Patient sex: M
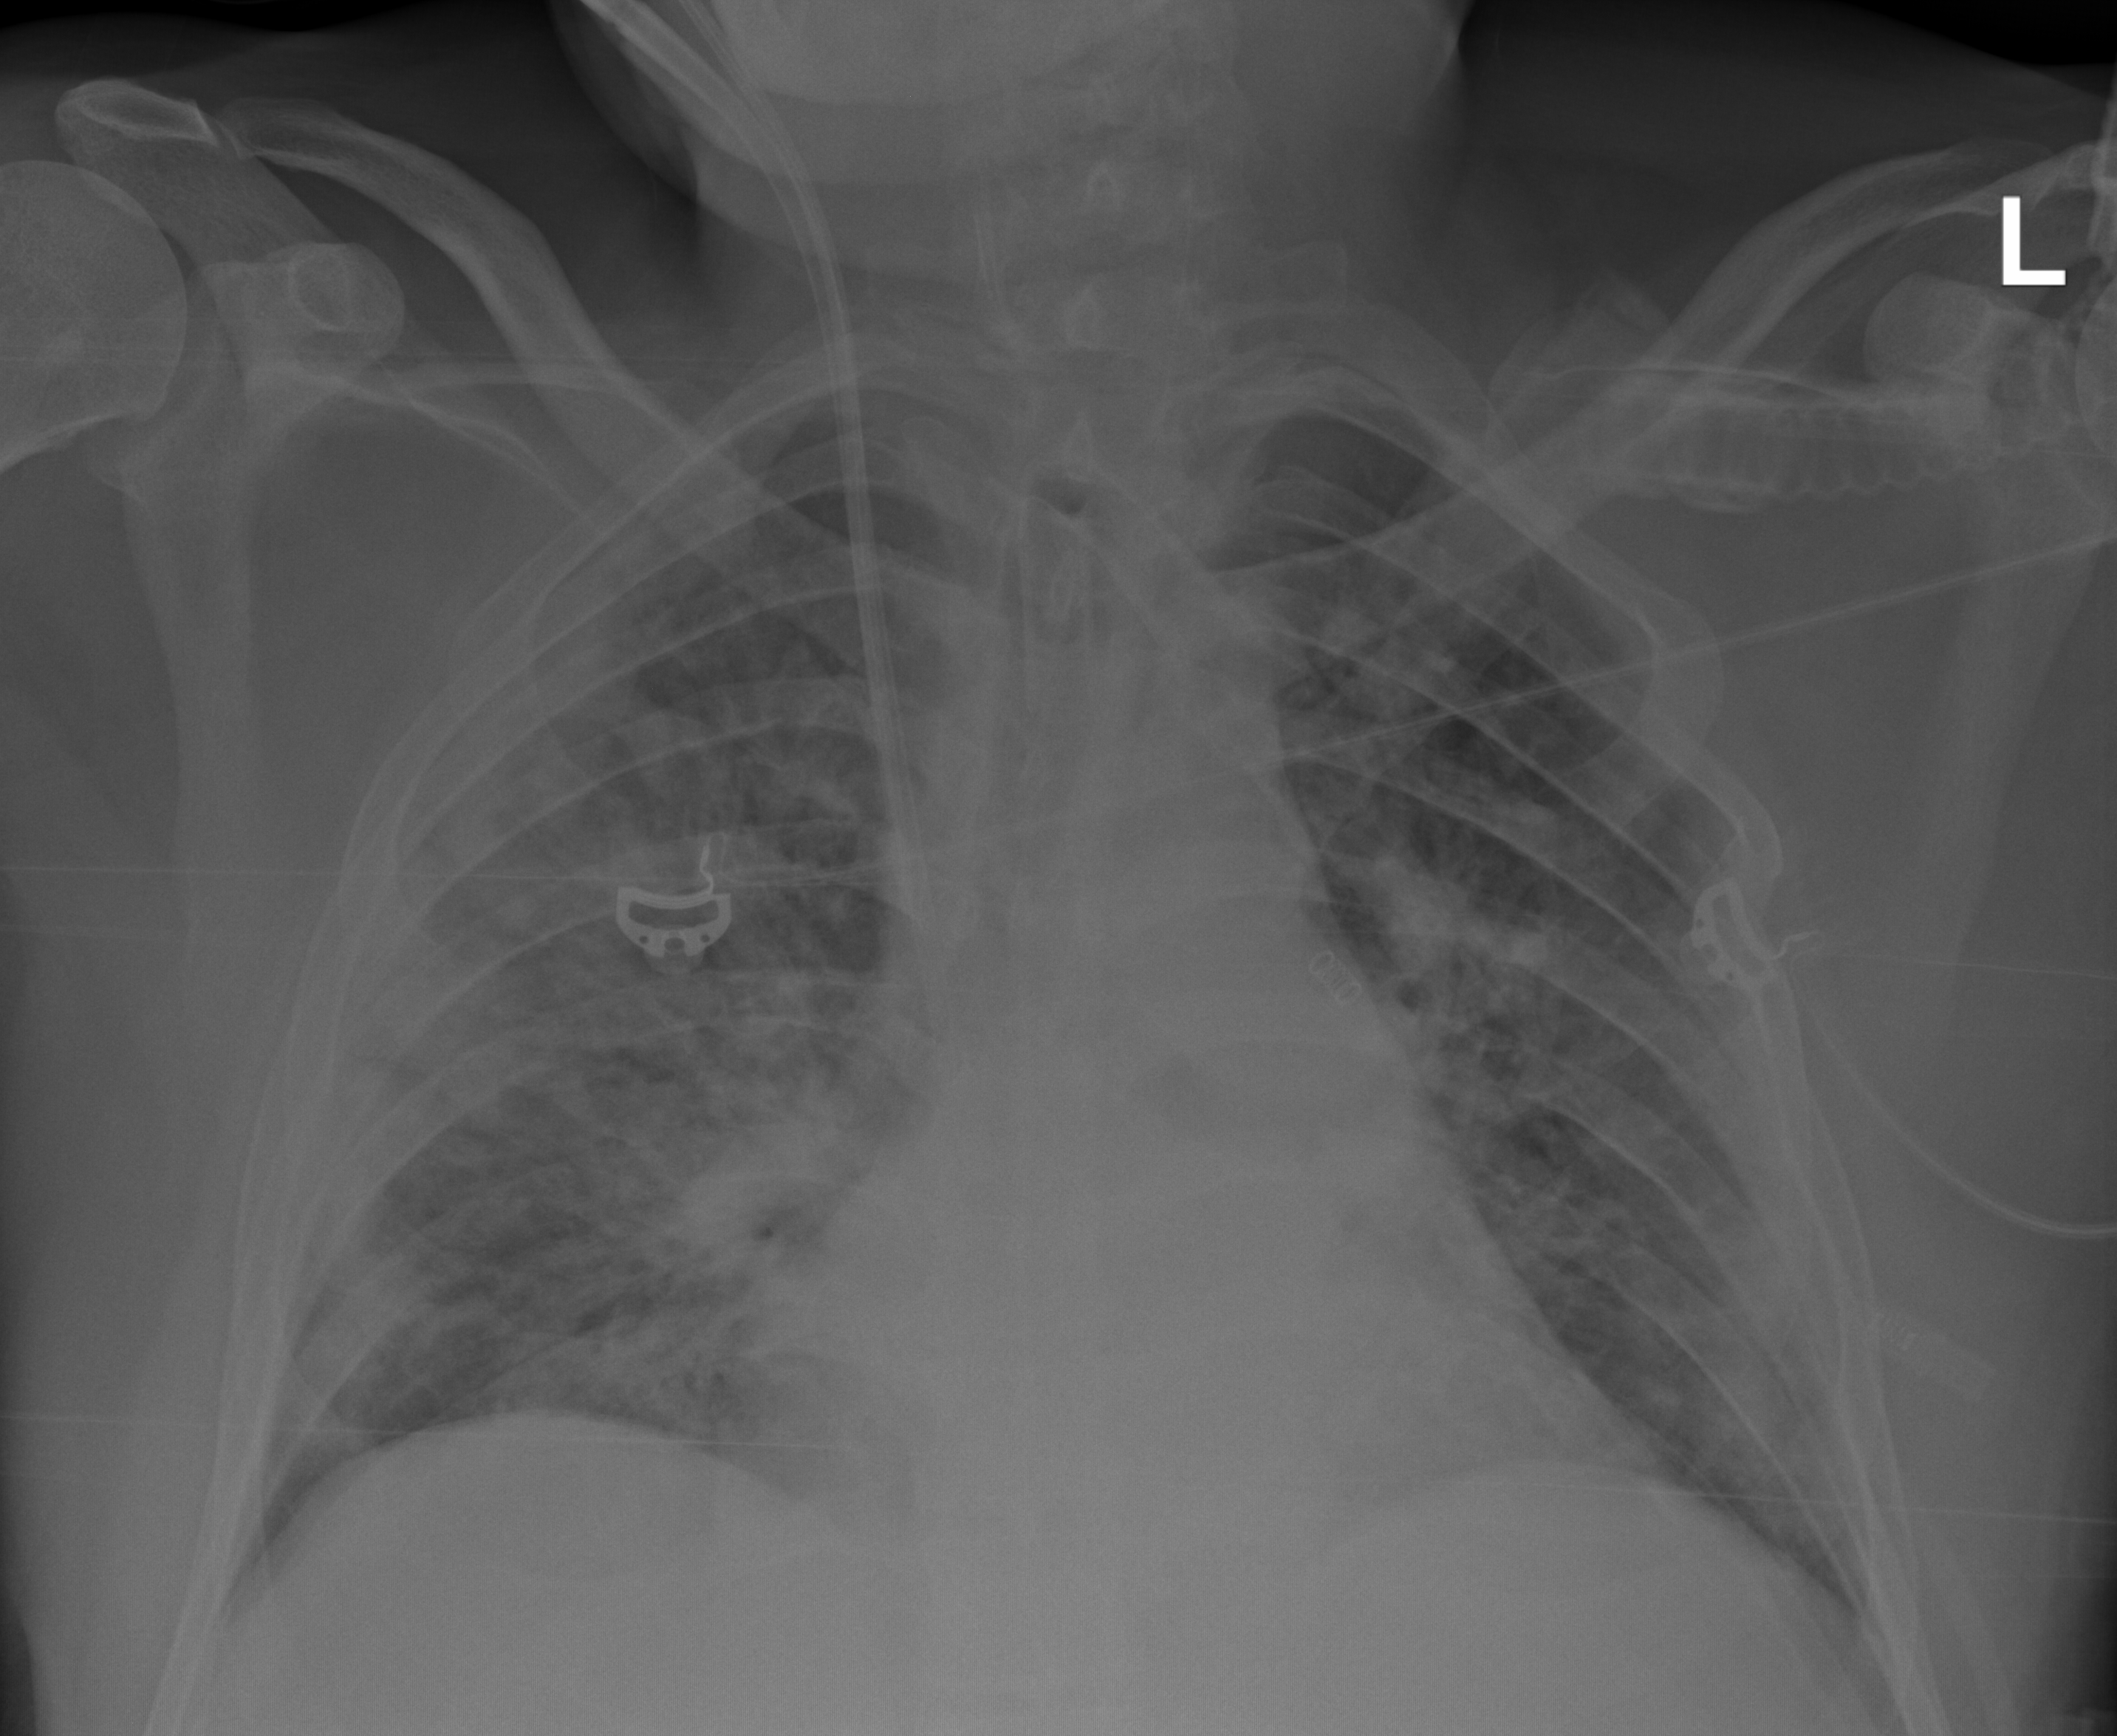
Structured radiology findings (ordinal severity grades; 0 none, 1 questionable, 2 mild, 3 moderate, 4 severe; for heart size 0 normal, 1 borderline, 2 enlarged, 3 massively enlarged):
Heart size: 1
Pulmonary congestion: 0
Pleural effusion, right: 0
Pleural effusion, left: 0
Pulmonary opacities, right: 3
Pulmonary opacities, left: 2
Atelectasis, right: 2
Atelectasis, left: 2